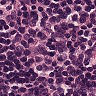
Metastatic tissue present: no